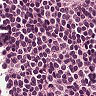
Metastatic tissue present: no